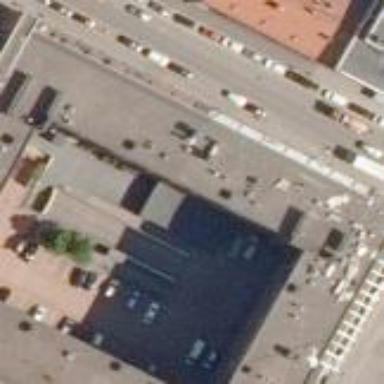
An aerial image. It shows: Building with tar paper roof.